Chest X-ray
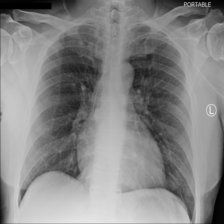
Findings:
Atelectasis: negative
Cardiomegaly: negative
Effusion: negative
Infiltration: negative
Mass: negative
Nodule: negative
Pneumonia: negative
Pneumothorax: negative
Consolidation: negative
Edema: negative
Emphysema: negative
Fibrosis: negative
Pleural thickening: negative
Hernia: negative